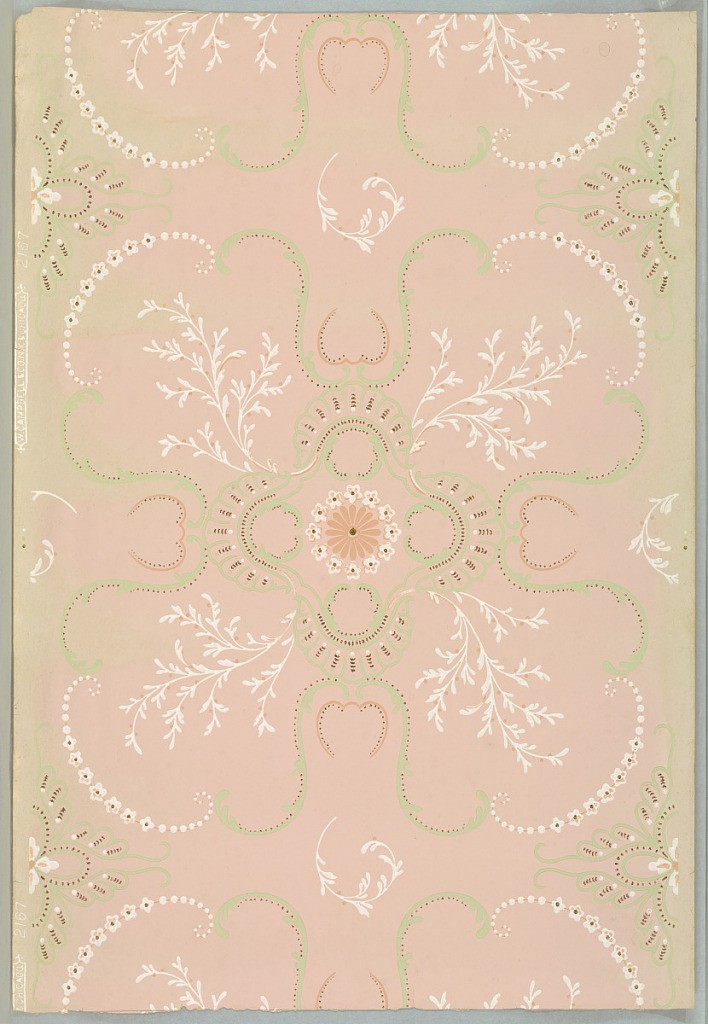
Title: Ceiling paper
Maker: W. Campbell & Co.
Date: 1900
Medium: Machine-printed
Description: Printed in green, deep pink, white, metallic gold on pink